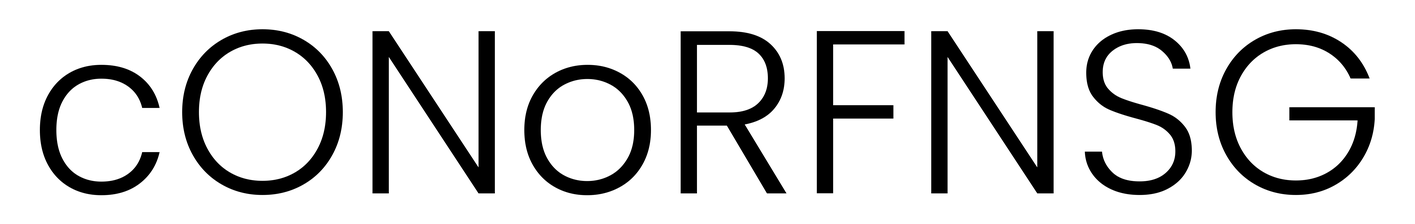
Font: Poppins-Light